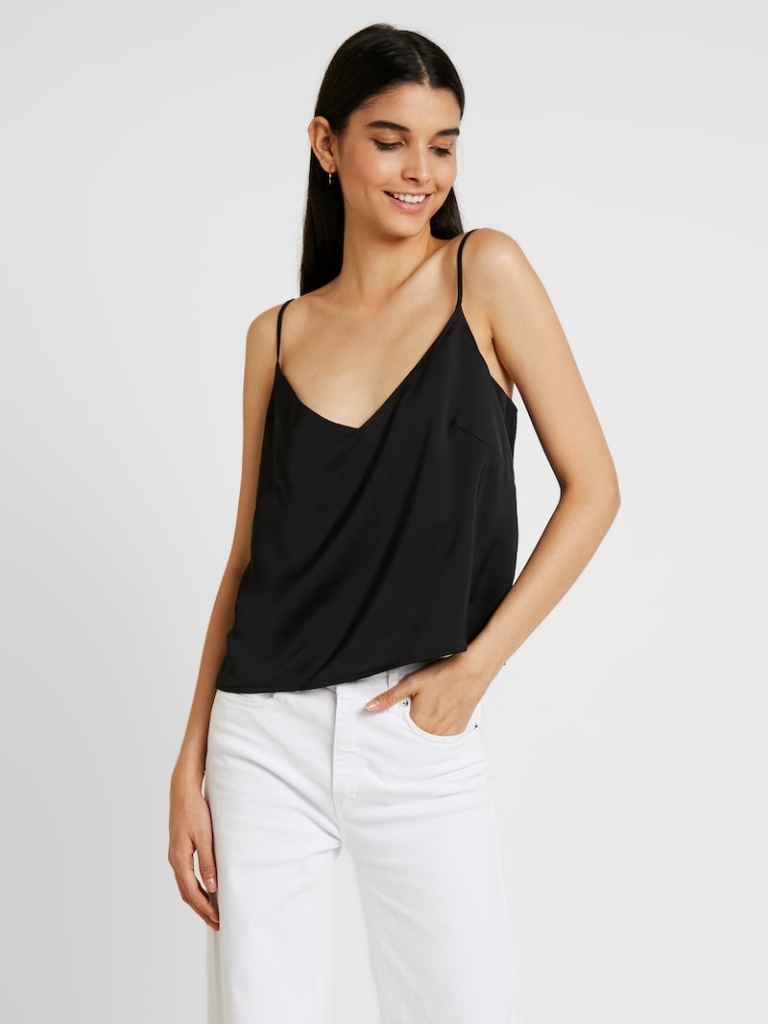
satin relaxed sleeveless hip length Untucked v-neck camisole